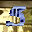
Label: 5